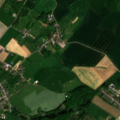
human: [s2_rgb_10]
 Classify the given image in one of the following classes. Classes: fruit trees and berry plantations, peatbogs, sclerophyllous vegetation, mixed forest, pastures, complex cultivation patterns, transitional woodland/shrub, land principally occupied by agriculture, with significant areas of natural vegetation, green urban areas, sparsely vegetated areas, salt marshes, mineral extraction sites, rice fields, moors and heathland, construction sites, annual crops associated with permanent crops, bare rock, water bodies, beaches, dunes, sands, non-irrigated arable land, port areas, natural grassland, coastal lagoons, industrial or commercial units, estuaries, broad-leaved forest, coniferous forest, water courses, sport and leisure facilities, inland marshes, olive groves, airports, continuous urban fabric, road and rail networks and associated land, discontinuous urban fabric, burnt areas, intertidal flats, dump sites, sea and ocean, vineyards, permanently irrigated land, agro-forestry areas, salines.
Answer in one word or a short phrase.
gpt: discontinuous urban fabric, non-irrigated arable land, pastures, complex cultivation patterns